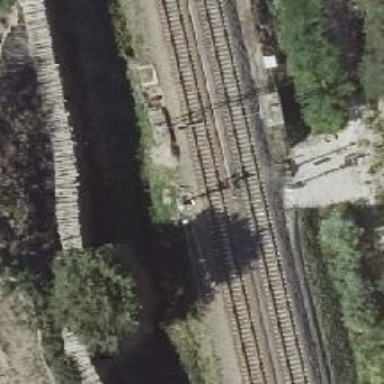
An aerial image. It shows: Railway signal.